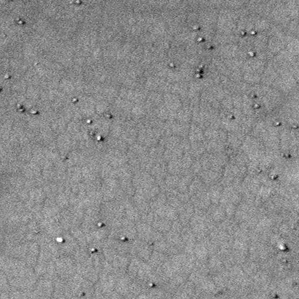
Label: frost